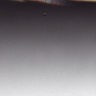
Metastatic tissue present: no